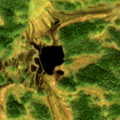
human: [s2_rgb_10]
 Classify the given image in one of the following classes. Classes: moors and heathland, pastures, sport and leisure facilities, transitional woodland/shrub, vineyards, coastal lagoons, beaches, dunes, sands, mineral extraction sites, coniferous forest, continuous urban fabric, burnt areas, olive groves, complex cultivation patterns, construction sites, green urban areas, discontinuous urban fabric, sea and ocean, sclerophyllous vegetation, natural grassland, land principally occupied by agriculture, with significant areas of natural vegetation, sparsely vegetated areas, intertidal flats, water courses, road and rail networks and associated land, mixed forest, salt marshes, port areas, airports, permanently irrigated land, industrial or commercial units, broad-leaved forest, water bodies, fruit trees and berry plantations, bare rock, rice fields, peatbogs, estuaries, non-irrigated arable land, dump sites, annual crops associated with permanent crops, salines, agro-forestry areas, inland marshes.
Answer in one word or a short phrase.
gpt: coniferous forest, transitional woodland/shrub, peatbogs